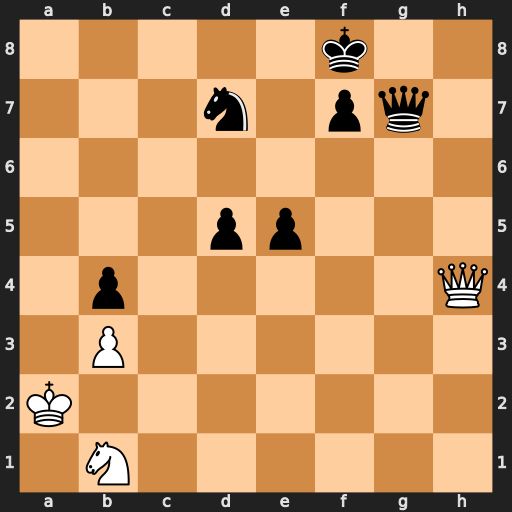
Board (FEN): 5k2/3n1pq1/8/3pp3/1p5Q/1P6/K7/1N6
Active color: w
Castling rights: -
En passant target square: -
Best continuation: Qd8#